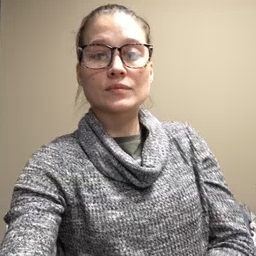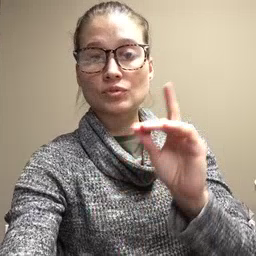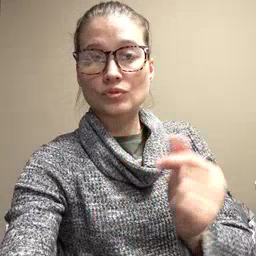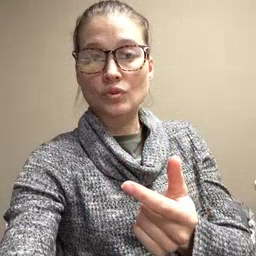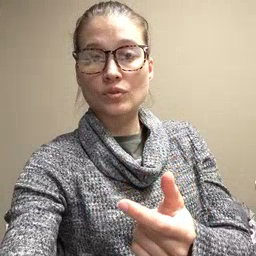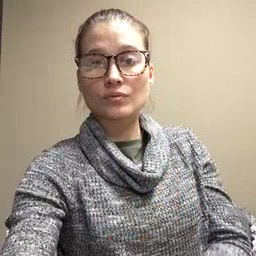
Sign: dog